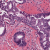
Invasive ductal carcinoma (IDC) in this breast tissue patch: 0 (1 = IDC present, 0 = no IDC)